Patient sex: M
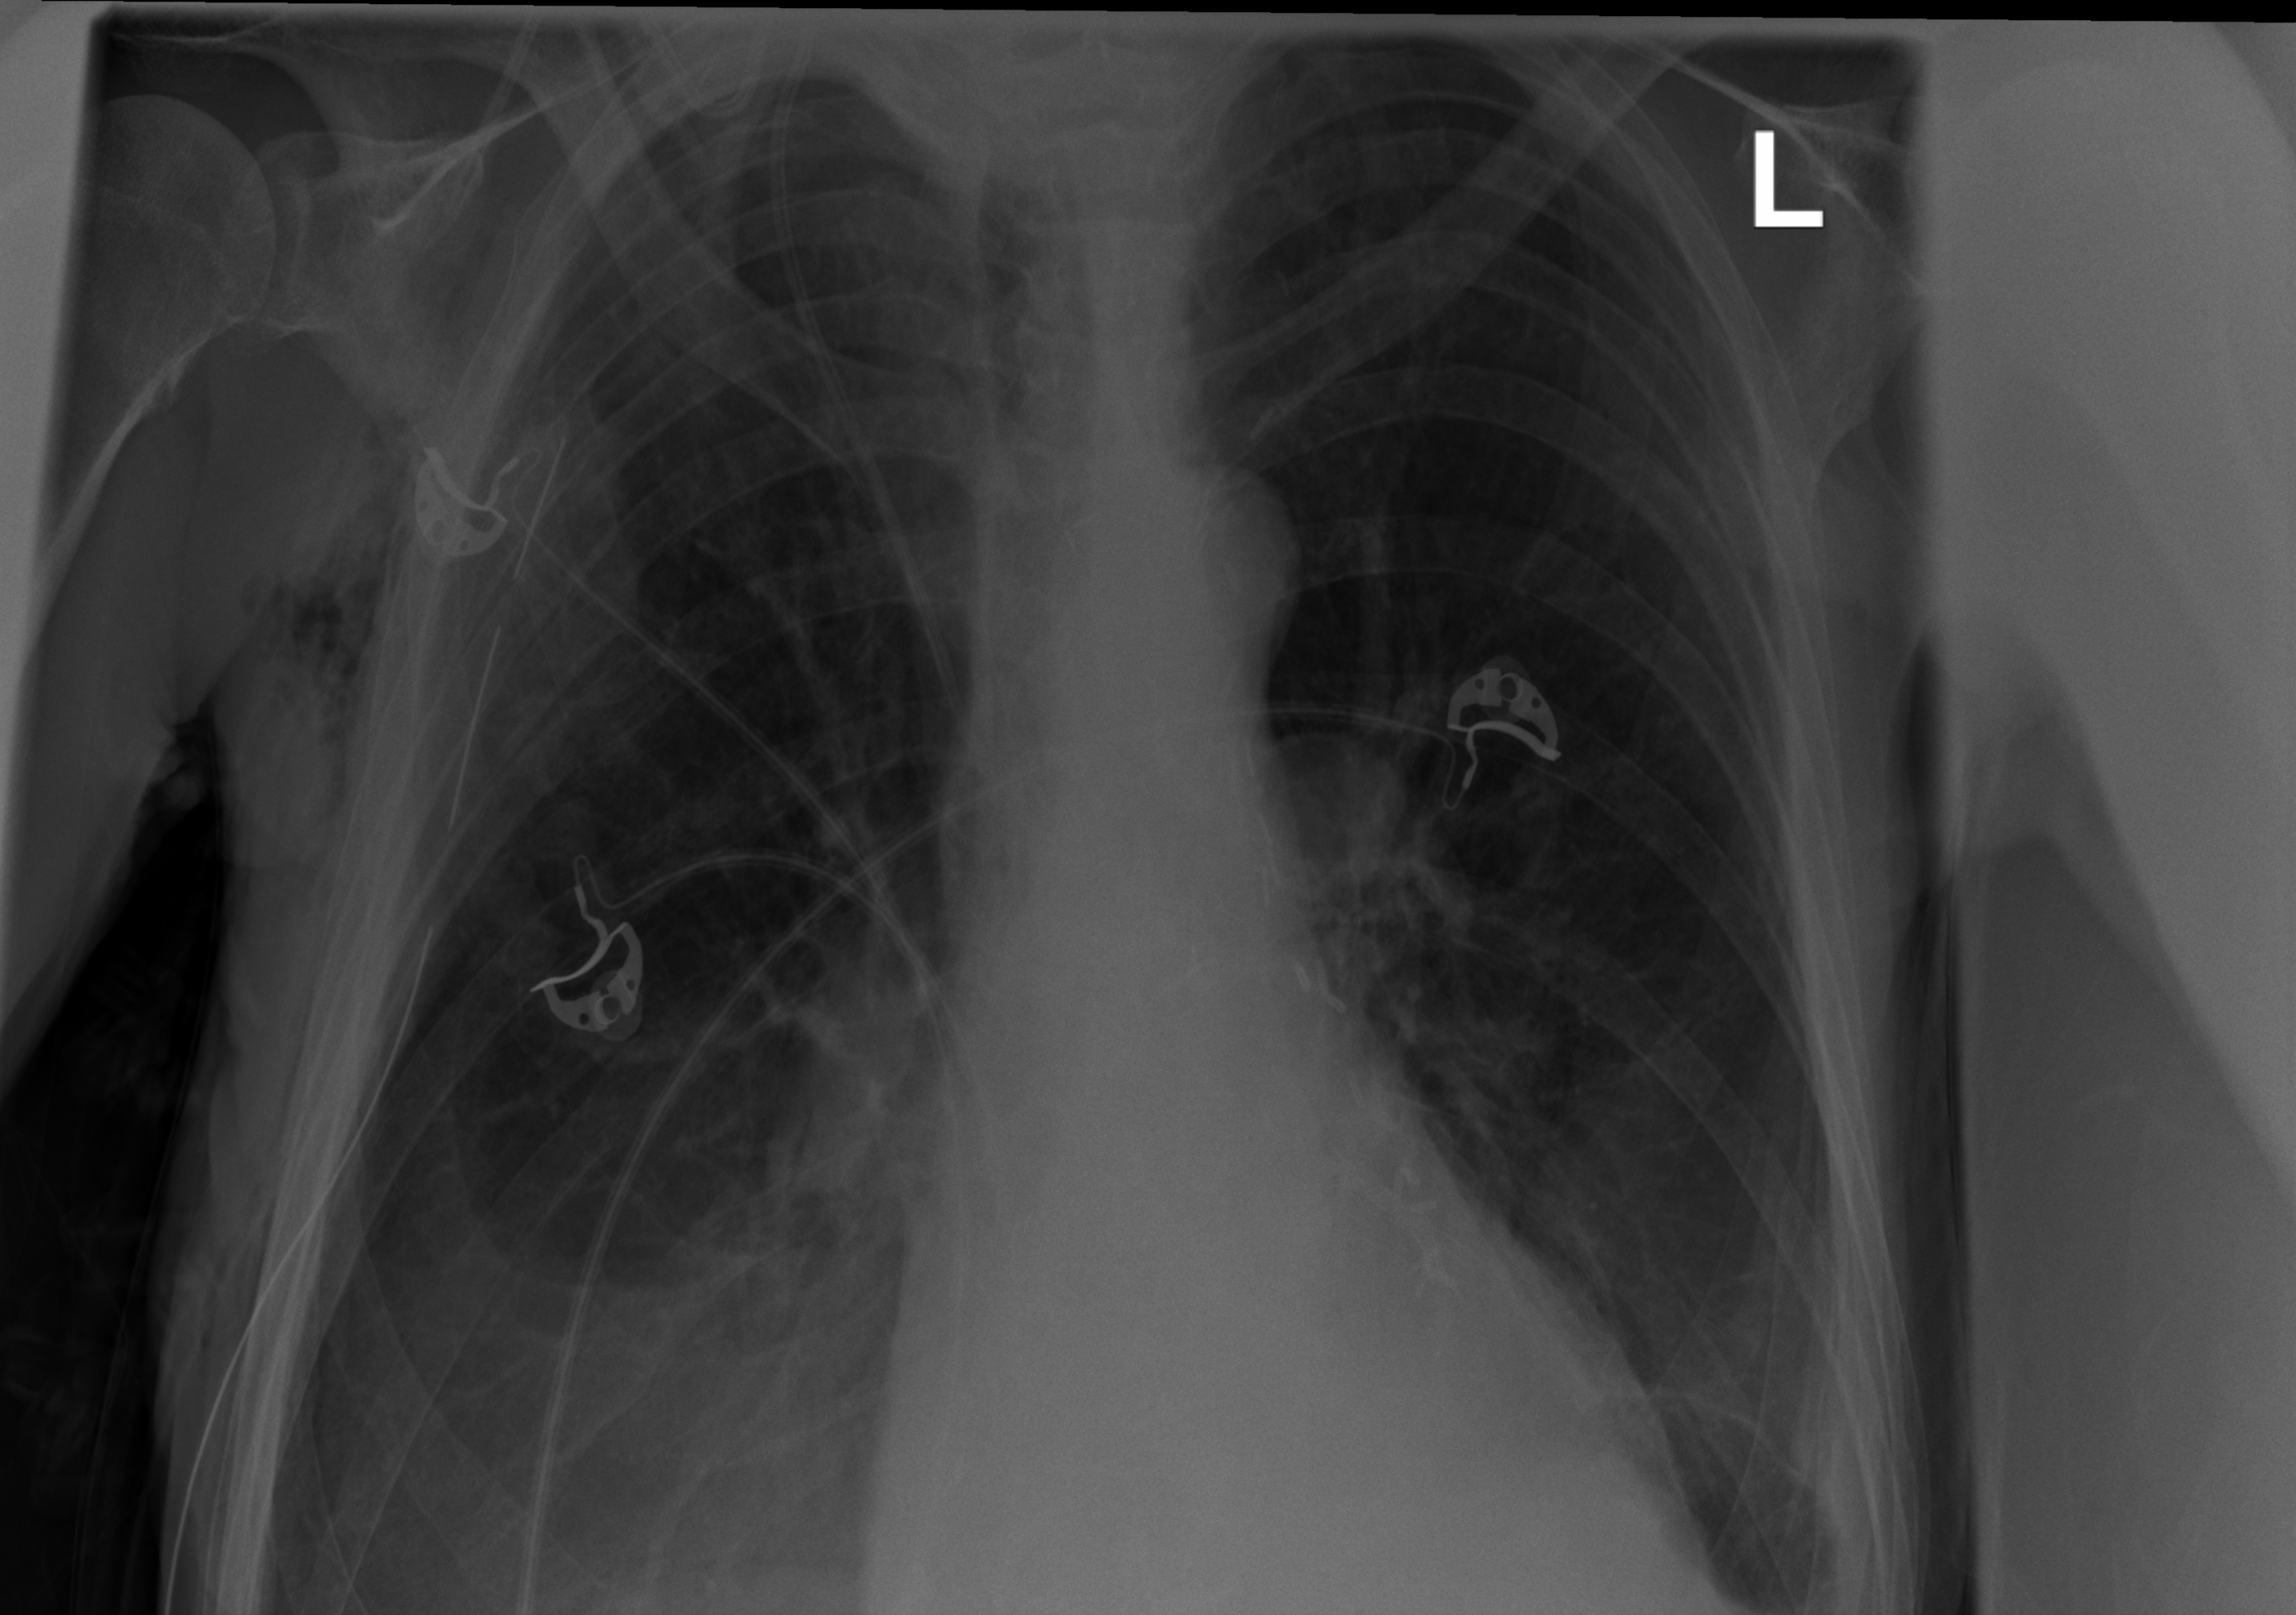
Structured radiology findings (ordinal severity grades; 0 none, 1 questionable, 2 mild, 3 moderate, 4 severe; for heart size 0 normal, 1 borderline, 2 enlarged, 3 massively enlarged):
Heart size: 0
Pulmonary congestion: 0
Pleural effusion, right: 2
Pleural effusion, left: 2
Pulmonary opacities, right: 0
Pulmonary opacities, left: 0
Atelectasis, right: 2
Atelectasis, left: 2